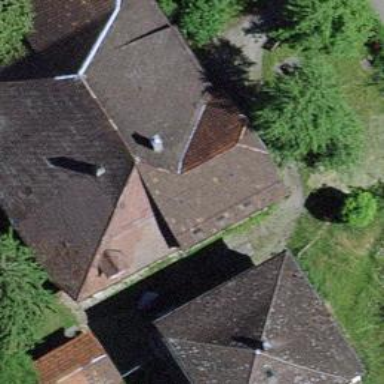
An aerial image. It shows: Farm building.